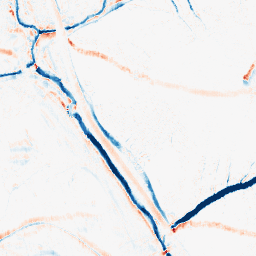
Category: morphological
Decomposition family: morphological_ellipse
Decomposition parameters: operation: average
width: 10
height: 5
Upsampling method: regularized
Upsampling parameters: scale: 2
lambda_reg: 0.001
Upsampling scale: 2